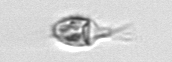
Label: Balanion